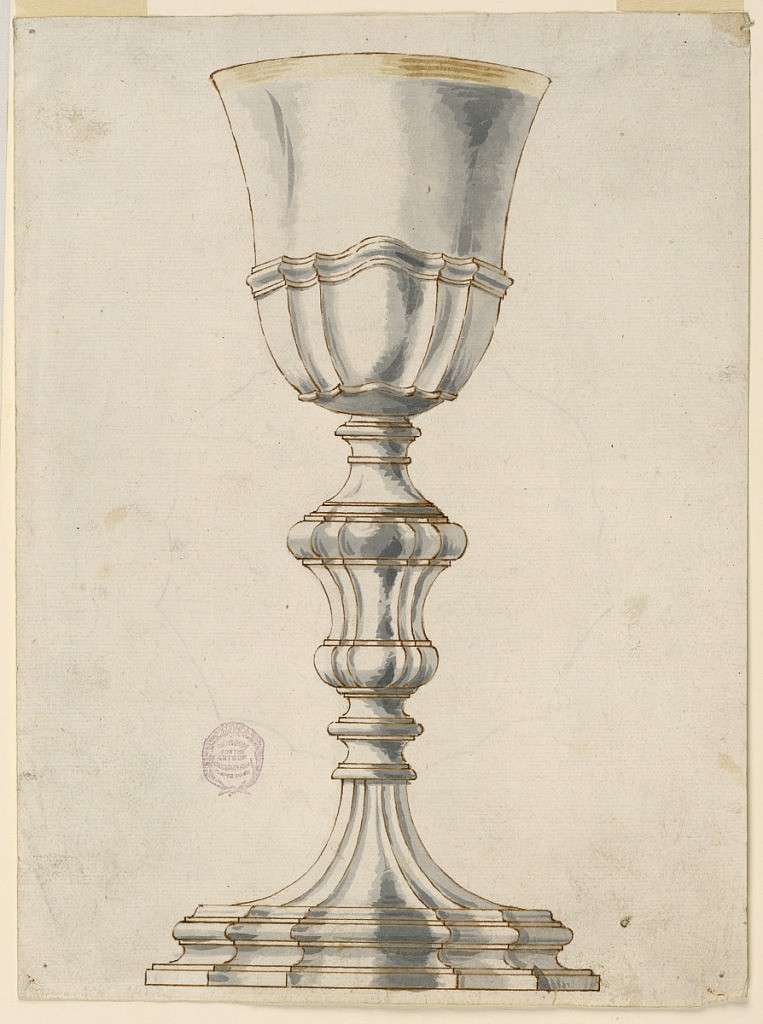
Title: Project for a Chalice
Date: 1675–1700
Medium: Pen and ink, brush and watercolor, sepia on paper
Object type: Drawing
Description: Only ornaments are architectural forms. On the back, the plan of the base.